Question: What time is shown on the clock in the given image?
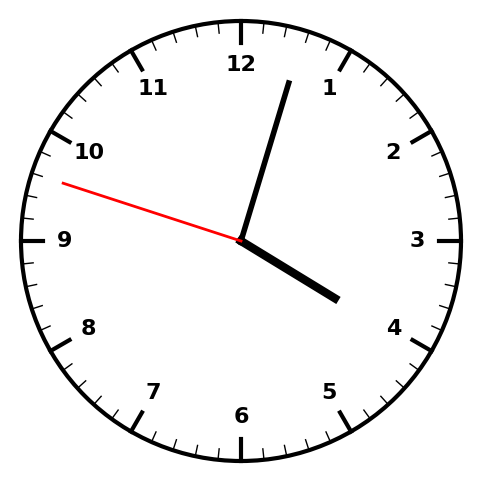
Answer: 04:02:48